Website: crate-barrel
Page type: delivery-shipping
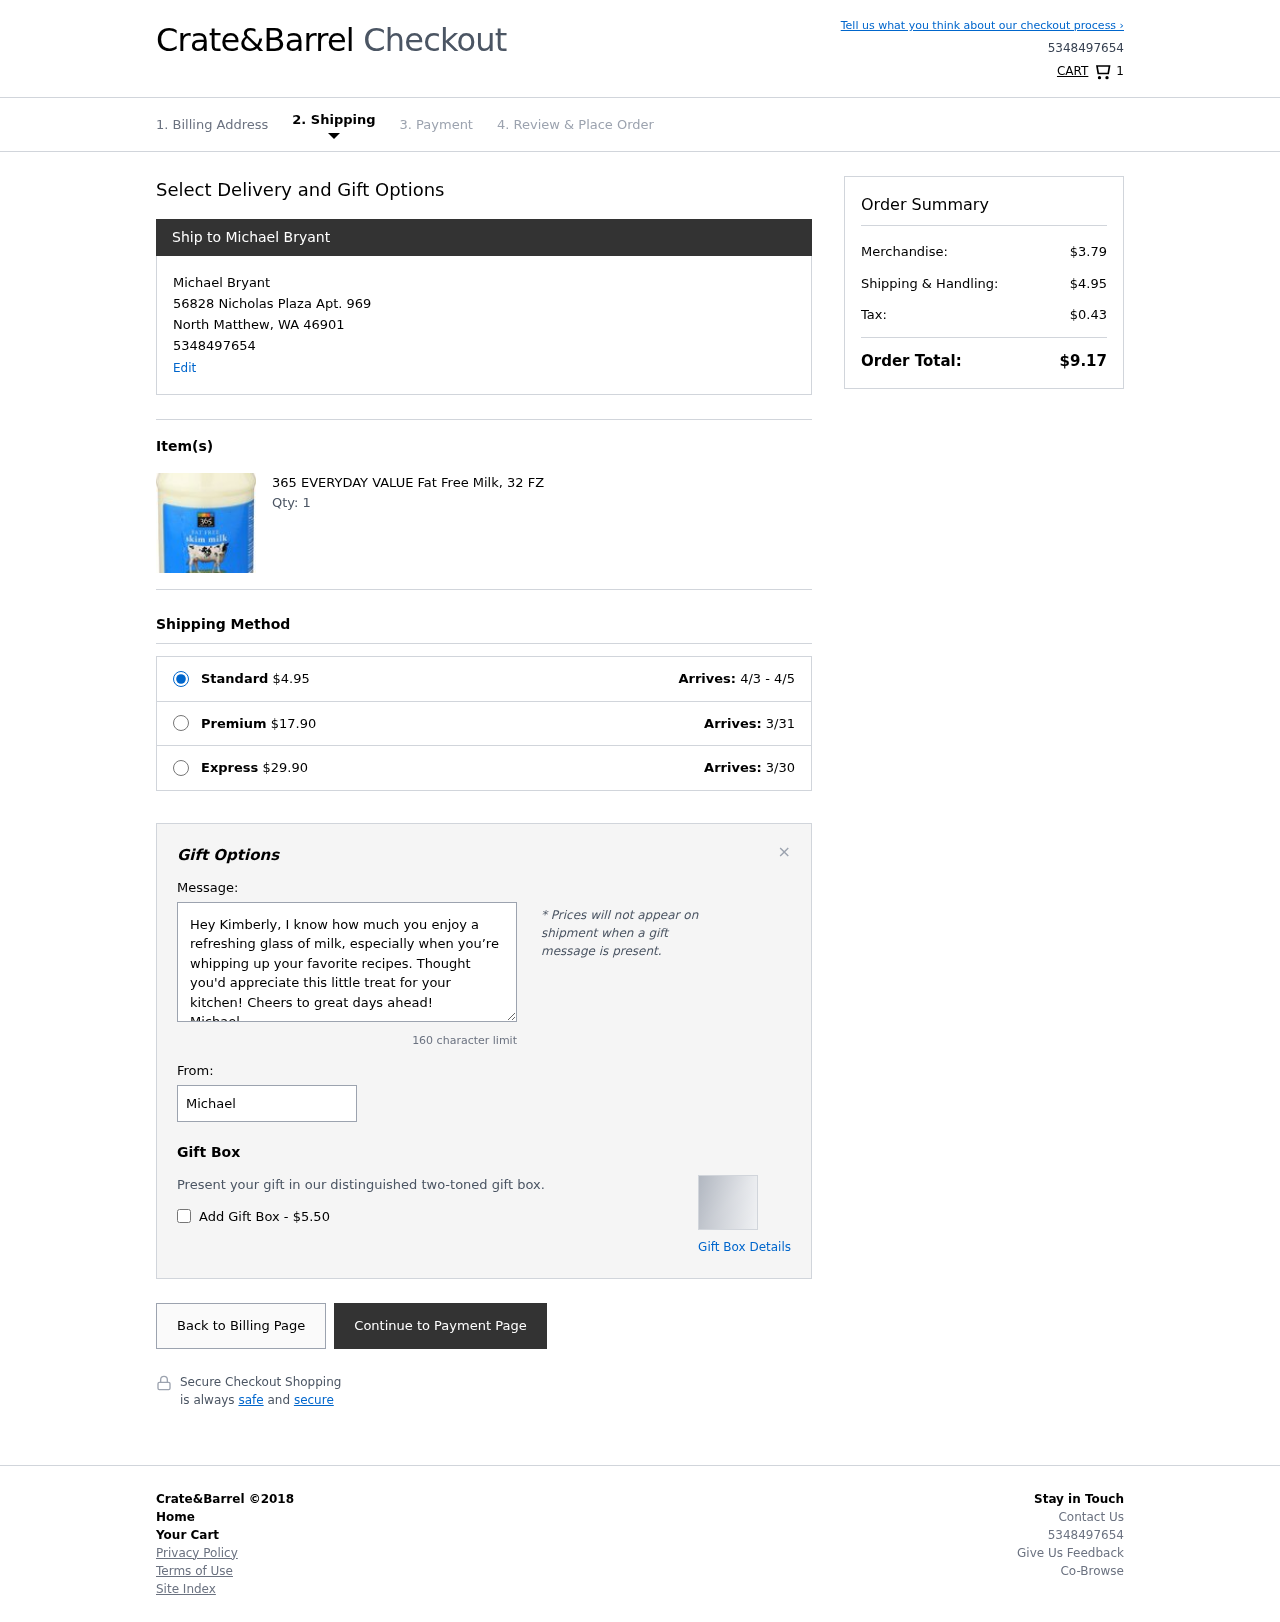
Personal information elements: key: PII_CITY
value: North Matthew
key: PII_FULLNAME
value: Michael Bryant
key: PII_PHONE
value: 5348497654
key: PII_POSTCODE
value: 46901
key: PII_STATE_ABBR
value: WA
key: PII_STREET
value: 56828 Nicholas Plaza Apt. 969
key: PII_FIRSTNAME
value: Michael
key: PII_LASTNAME
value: Bryant
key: PII_FULLNAME2
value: Michael Bryant
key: PII_FULLNAME3
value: Michael Bryant
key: PII_FIRSTNAME2
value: Michael
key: PII_FIRSTNAME3
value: Michael
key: PII_LASTNAME2
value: Bryant
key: PII_LASTNAME3
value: Bryant
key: PII_FIRSTNAME_DERIVED
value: Michael
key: PII_LASTNAME_DERIVED
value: Bryant
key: PII_FULLNAME_DERIVED
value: Michael Bryant
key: PII_NAME_FULL_DERIVED
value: Michael Bryant
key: PII_PHONE_LINE
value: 7654
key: PII_PHONE_SUFFIX
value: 7654
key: PII_PHONE2
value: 5348497654
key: PII_PHONE3
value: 5348497654
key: PII_PHONE_NUMERIC
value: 5348497654
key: PII_PHONE_LINE_NUMERIC
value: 7654
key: PII_PHONE_SUFFIX_NUMERIC
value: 7654
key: PII_PHONE2_NUMERIC
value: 5348497654
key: PII_PHONE3_NUMERIC
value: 5348497654
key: PII_PHONE_DIGITS
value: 5348497654
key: PII_PHONE_LAST4
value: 7654
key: PII_GIFT_MESSAGE
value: Hey Kimberly, I know how much you enjoy a refreshing glass of milk, especially when you’re whipping up your favorite recipes. Thought you'd appreciate this little treat for your kitchen! Cheers to great days ahead!
Michael
Product elements: key: PRODUCT1_NAME
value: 365 EVERYDAY VALUE Fat Free Milk, 32 FZ
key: PRODUCT1_QUANTITY
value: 1
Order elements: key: ORDER_NUM_ITEMS
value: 1
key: ORDER_SHIPPING_COST
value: $4.95
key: ORDER_DELIVERY_DATE
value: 4/3 - 4/5
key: PREMIUM_SHIPPING_COST
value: $17.90
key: PREMIUM_DELIVERY_DATE
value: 3/31
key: EXPRESS_SHIPPING_COST
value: $29.90
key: EXPRESS_DELIVERY_DATE
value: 3/30
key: ORDER_SUBTOTAL
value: $3.79
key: ORDER_SHIPPING_COST2
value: $4.95
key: ORDER_TAX
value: $0.43
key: ORDER_TOTAL
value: $9.17